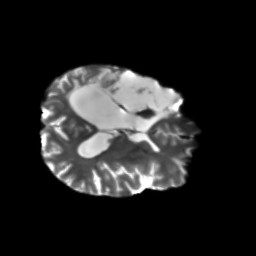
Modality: T2w
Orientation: axial
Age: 43
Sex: male
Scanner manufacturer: siemens
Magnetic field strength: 3 T
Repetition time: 5.25 s
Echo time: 0.08 s